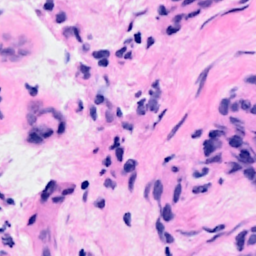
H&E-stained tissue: Breast